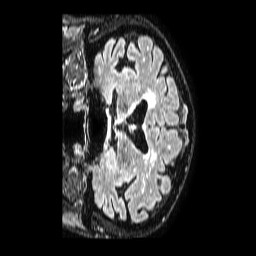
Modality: FLAIR
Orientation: coronal
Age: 76
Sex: male
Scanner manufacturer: philips
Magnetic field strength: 1.5 T
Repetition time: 4.8 s
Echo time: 0.3 s